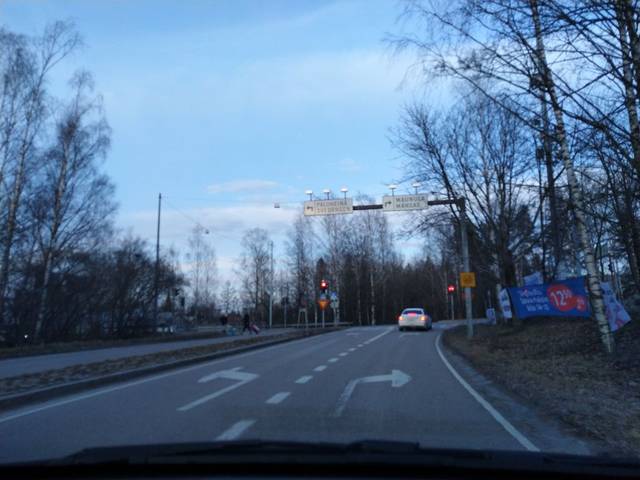
Region: Finland
Coordinates: 60.242, 24.925